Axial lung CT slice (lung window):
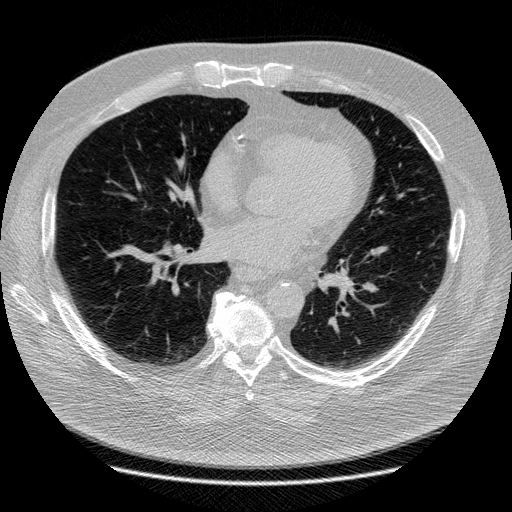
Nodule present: no